Question: I am having a problem in linking the file. I am sure that I have no problem from my side as I have checked everything from my side. Here is what I have uploaded(via FileZilla),

While on the <URL> it displays that it can not find this file.
> Warning: require_once(classes/tc_calendar.php)
[function.require-once]: failed to open stream: No such file or
directory in /home/content/34/<PHONE>/html/RemindMe/demo4.php on line
52Fatal error: require_once() [function.require]: Failed opening
required 'classes/tc_calendar.php'
(include_path='.:/usr/local/php5_3/lib/php') in
/home/content/34/<PHONE>/html/RemindMe/demo4.php on line 52
Now I have tried my level best to find where the bug is and now I am out of ideas. Please help me out. Thanks
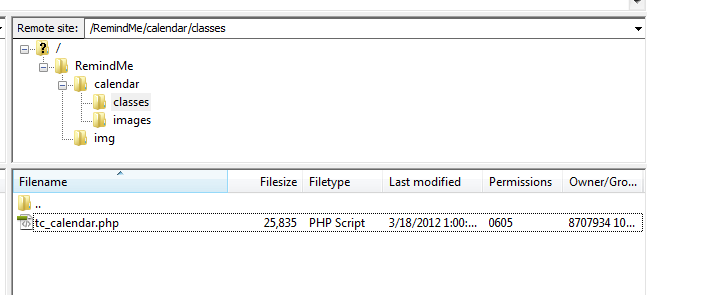
Answer: The path seems to be wrong, I think you forgot a directory
'''
require_once('calendar/classes/tc_calendar.php');
'''